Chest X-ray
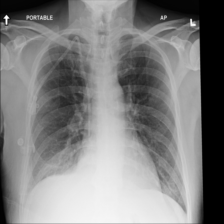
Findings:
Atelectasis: positive
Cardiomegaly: negative
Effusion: negative
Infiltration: positive
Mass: negative
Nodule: negative
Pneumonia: negative
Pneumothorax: negative
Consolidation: negative
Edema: negative
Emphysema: negative
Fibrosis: negative
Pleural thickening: negative
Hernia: negative